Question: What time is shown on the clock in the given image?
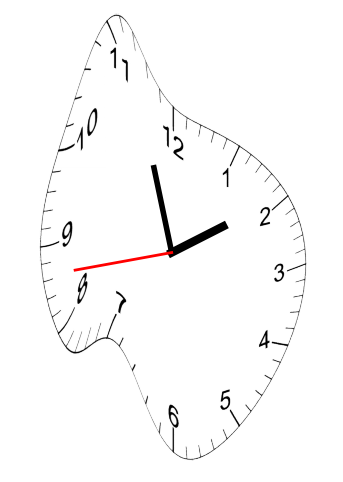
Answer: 01:56:43